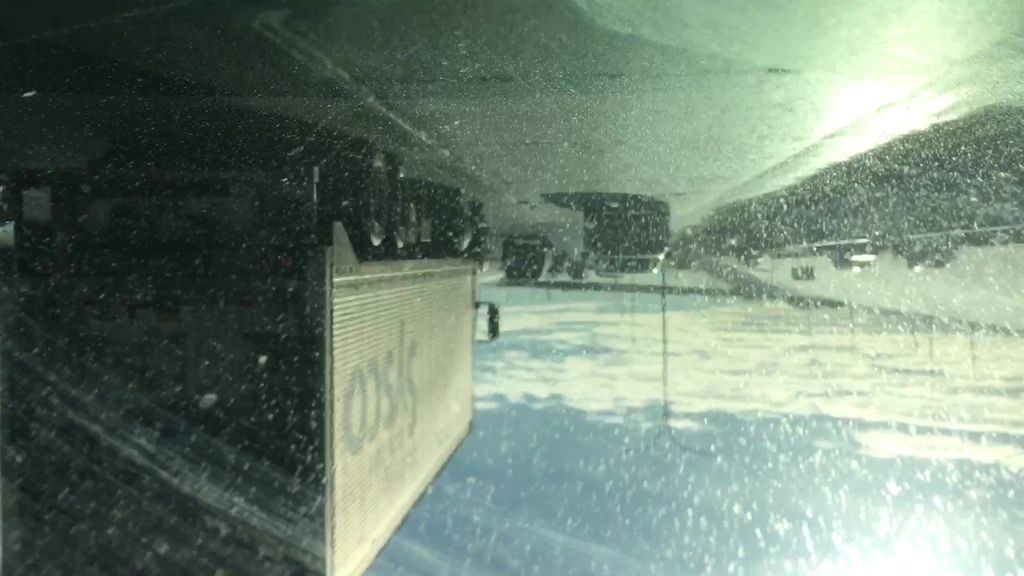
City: calgary